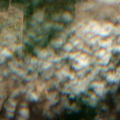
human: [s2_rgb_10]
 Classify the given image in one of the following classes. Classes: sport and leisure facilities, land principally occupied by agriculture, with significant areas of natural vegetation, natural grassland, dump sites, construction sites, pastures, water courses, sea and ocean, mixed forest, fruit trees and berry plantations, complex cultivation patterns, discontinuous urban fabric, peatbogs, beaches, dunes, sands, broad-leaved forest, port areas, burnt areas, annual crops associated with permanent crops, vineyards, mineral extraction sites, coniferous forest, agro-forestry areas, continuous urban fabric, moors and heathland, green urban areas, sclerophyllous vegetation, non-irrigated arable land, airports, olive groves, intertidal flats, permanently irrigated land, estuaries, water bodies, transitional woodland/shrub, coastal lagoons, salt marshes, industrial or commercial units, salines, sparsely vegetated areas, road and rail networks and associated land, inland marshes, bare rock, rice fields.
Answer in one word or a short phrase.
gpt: non-irrigated arable land, broad-leaved forest